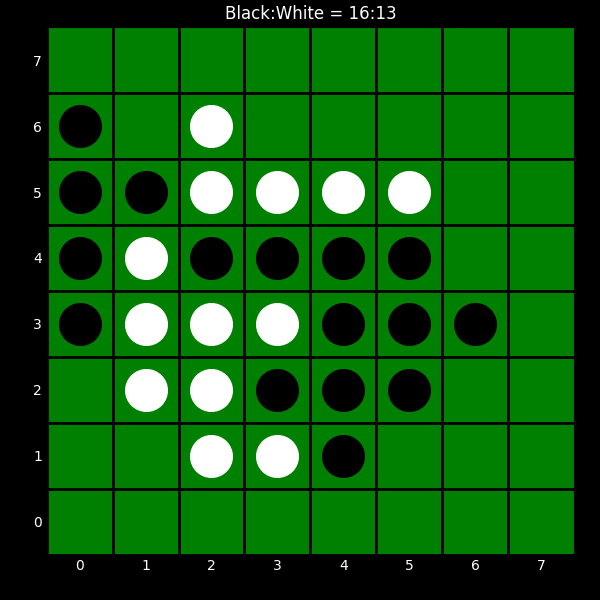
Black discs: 16
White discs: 13